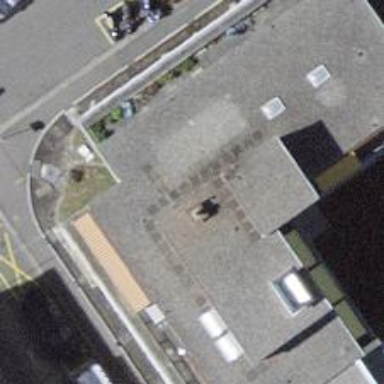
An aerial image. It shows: Government office.